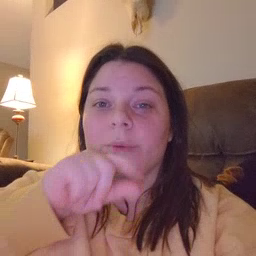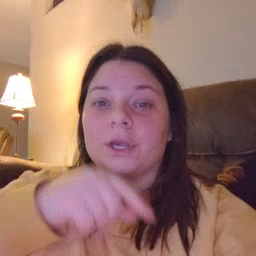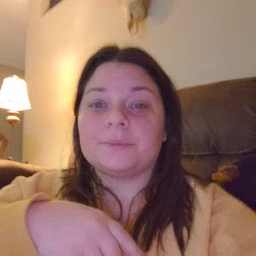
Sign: bird